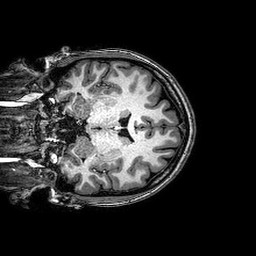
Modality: T1w
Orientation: coronal
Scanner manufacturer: philips
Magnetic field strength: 3 T
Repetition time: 0.008144 s
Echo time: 0.00373 s